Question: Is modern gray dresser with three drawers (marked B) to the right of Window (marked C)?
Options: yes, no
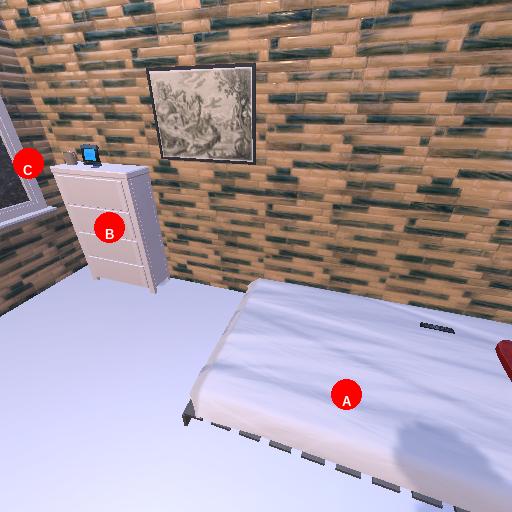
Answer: yes